Interaction volume radius: 10 \u00c5
Interaction volume height: 10 \u00c5
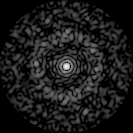
Disorder parameter: 0.8356